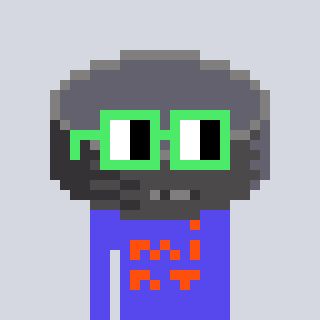
a pixel art character with square light green glasses, a hockey puck-shaped head and a computerblue-colored body on a cool background